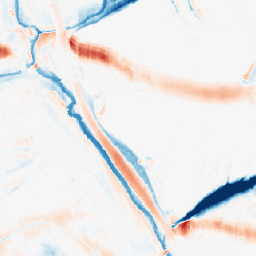
Category: morphological
Decomposition family: morphological_ellipse
Decomposition parameters: operation: average
width: 30
height: 10
Upsampling method: nearest
Upsampling parameters: scale: 4
Upsampling scale: 4